Question: I am using ZedGraph
<URL>
and I want to plot vertical bars and then have a horizontal line across the entire plot area.
It only seems to go to the ends of the bars!
I tried to add some x-axis and y-axis values to achieve this effect, but it doesn't work.
Is it possible?

Here is my code:
'''
private void CreateGraph( ZedGraphControl zgc )
{
// get a reference to the GraphPane
GraphPane myPane = zg1.GraphPane;
// Set the Titles
myPane.Title.Text = "My Test Bar Graph";
myPane.XAxis.Title.Text = "Label";
myPane.YAxis.Title.Text = "My Y Axis";
// Make up some random data points
string[] labels = { "Panther", "Lion" };
double[] y = { 100, 115 };
double[] x = {0, 900 };
double[] y4 = { 90, 90};
// Generate a black line with "Curve 4" in the legend
LineItem myCurve = myPane.AddCurve("Curve 4", x, y4, Color.Black, SymbolType.Circle);
// Generate a red bar with "Curve 1" in the legend
BarItem myBar = myPane.AddBar("Curve 1", null, y, Color.Red);
myBar.Bar.Fill = new Fill(Color.Red, Color.White, Color.Red);
// Fix up the curve attributes a little
myCurve.Symbol.Size = 8.0F;
myCurve.Symbol.Fill = new Fill(Color.White);
myCurve.Line.Width = 2.0F;
// Fix up the curve attributes a little
myCurve.Symbol.Size = 8.0F;
myCurve.Symbol.Fill = new Fill(Color.White);
myCurve.Line.Width = 2.0F;
// Draw the X tics between the labels instead of
// at the labels
myPane.XAxis.MajorTic.IsBetweenLabels = true;
// Set the XAxis labels
myPane.XAxis.Scale.TextLabels = labels;
// Set the XAxis to Text type
myPane.XAxis.Type = AxisType.Text;
// Fill the Axis and Pane backgrounds
myPane.Chart.Fill = new Fill(Color.White, Color.FromArgb(255, 255, 166), 90F);
myPane.Fill = new Fill(Color.FromArgb(250, 250, 255));
// Tell ZedGraph to refigure the
// axes since the data have changed
zg1.AxisChange();
}
'''
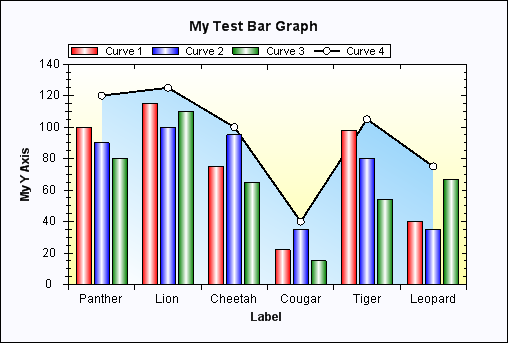
Answer: I found out that you cannot just put a horizontal line on the bar graph because the x-axis type for this case is not numeric/discrete - it is a Text value.
If you want to put horizontal lines on your bar charts you have to use the combo chart:
<URL>
This way the x-axis is numeric so you can create any lines you need along with the bars.